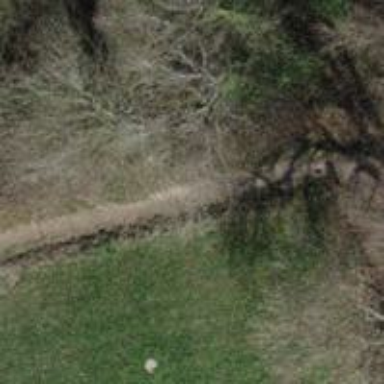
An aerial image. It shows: Dirt path.